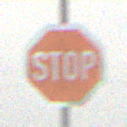
Verkehrszeichen: Stop
Umgebung: Outdoor, Nature
Tageszeit: MorningAfternoon
Wetter: Overcast
Licht: Natural
Jahreszeit: Winter
Kontrast: LowContrast